Question: I'm building an application using Highcharts and need to support IE8 for a large enterprise customer.
This is the issue I'm seeing. Whenever I hover over a point the tooltip shows up as expected. However, when I move the mouse away the border of the tooltip remains. This happens for every point, so I end up with several partial tooltips on the chart. If I hover over the same point again, I get another tooltip. See the picture for an example. (I'd make a fiddle, but jsfiddle doesn't support IE8).
I've tried grouping tooltips, but this doesn't seem to help. I've removed any tooltip formatters, but that doesn't seem to help either. I'd love to support tooltips on IE8. Any ideas what's happening and how to fix it?

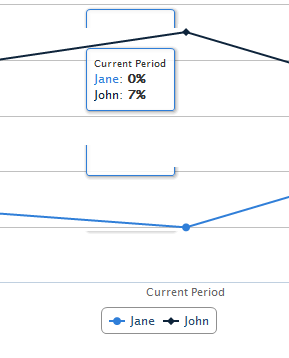
Answer: Found it! I didn't specify a 'doctype', so the page was rendering in IE8 Quirks mode. I added '<!doctype html>' to change to Standards mode and this resolved the issue.